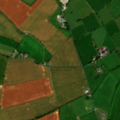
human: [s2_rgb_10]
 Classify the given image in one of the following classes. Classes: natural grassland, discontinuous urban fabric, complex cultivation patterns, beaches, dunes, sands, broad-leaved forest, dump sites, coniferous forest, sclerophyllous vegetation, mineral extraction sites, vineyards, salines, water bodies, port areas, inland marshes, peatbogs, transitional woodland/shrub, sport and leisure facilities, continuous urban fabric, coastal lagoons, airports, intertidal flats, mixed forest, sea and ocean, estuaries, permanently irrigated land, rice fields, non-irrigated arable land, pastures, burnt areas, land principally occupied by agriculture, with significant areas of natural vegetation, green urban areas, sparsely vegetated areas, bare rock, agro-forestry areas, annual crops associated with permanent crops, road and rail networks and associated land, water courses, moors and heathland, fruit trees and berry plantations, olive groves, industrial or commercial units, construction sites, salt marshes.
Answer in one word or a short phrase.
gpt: non-irrigated arable land, pastures